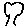
Label: tree